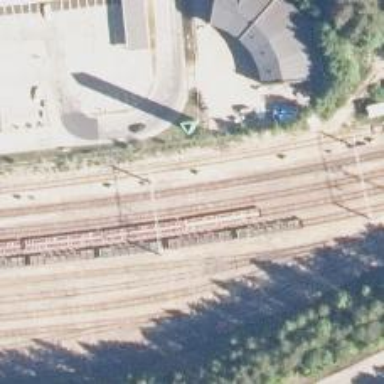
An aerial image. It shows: Railway track with continuous electrified contact line.